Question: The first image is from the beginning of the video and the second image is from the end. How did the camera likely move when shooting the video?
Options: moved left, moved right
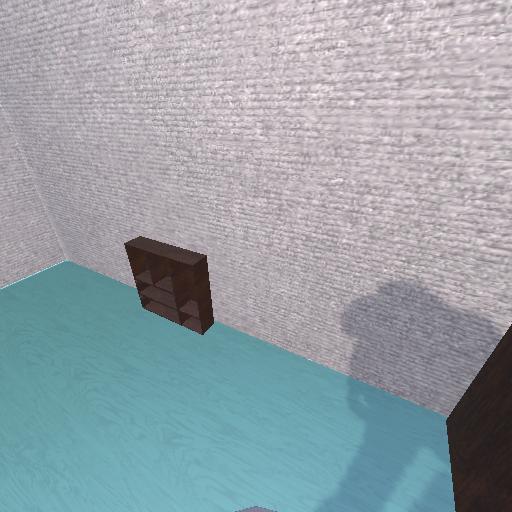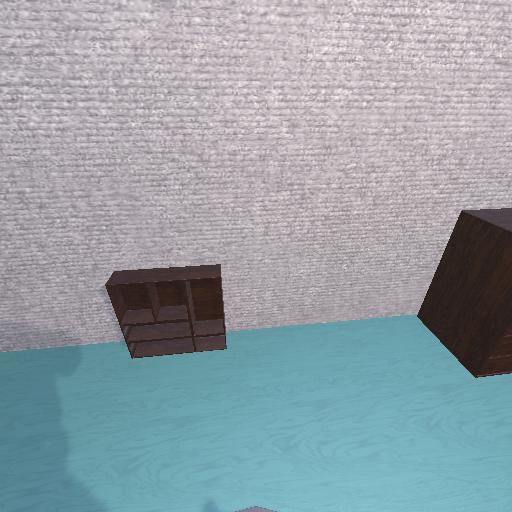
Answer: moved left